Field crop: maize
Growth stage: 2
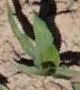
Species: maize